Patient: sex F, age 59
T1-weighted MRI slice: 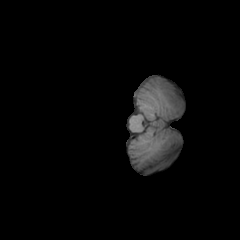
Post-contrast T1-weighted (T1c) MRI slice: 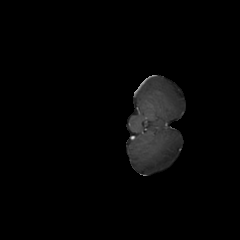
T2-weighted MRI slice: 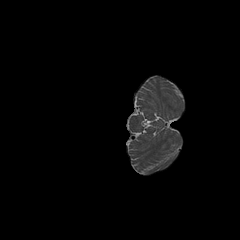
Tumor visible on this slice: no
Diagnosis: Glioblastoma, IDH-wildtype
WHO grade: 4